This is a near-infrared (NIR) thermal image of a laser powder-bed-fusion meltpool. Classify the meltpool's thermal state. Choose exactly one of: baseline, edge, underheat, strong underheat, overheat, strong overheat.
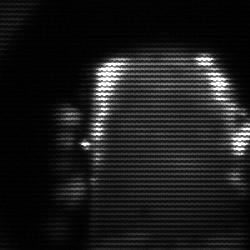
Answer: baseline